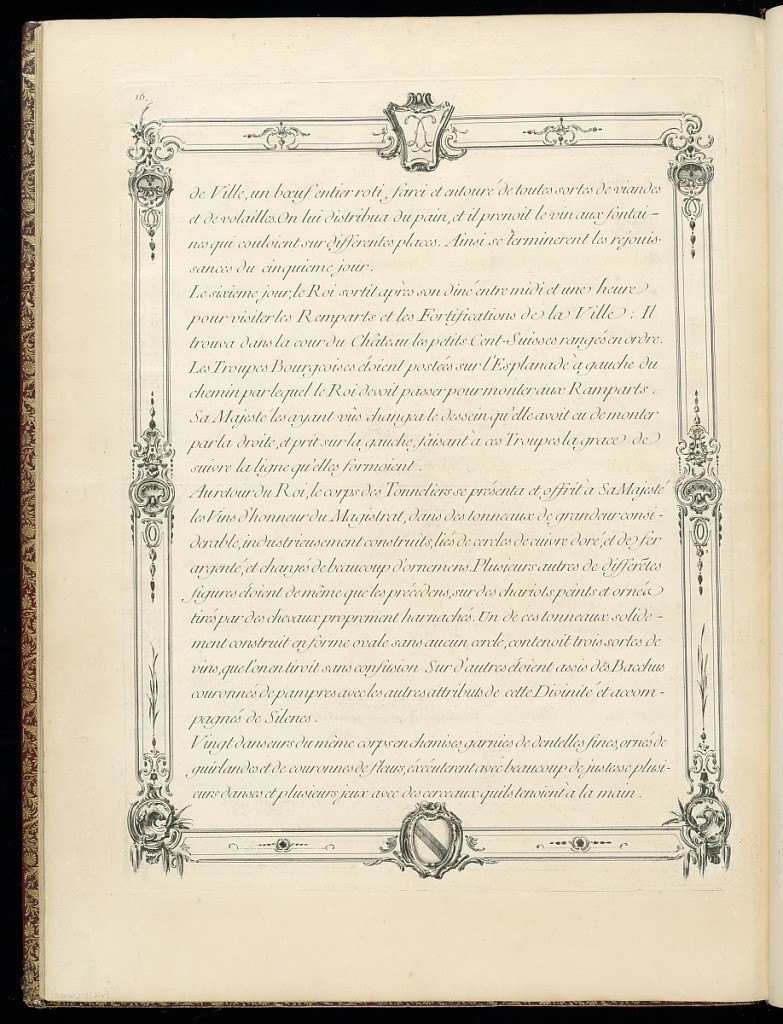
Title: DESCRIPTION DES FÊTES DONNÉES PAR LA VILLE DE STRASBOURG Pour la Convalescence du Roi : à l’arrivée et pendant le séjour de Sa Majesté en cette Ville.
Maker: Johann Martin Weis, French, 1711 - 1751
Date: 1745
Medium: Etching and engraving on paper
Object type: Print
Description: Fifteenth page (recto) of the engraved text describing the festivities framed in a rocaille border, with an L within a cartouche on the top and the city of Strasbourg's coat of arms on the bottom. Sixteenth page (verso) of the engraved text framed in a rocaille border, with the royal cypher of interlaced L's in a cartouche at the top and the city of Strasbourg's coat of arms on the bottom.